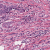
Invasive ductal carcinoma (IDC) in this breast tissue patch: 0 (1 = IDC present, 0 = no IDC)